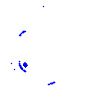
Particle: electron